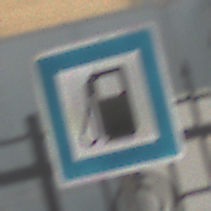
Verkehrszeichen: Tankstelle
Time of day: MorningAfternoon
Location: Outdoor (Urban)
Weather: Overcast
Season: NotSpecified
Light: Natural